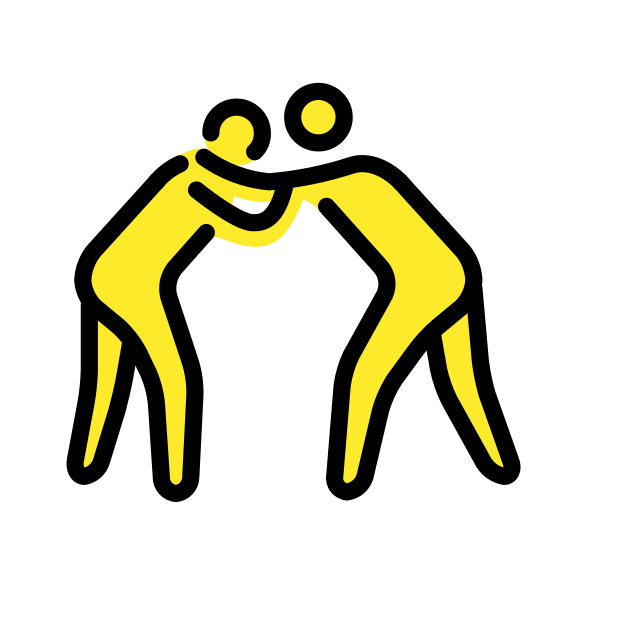
men wrestling